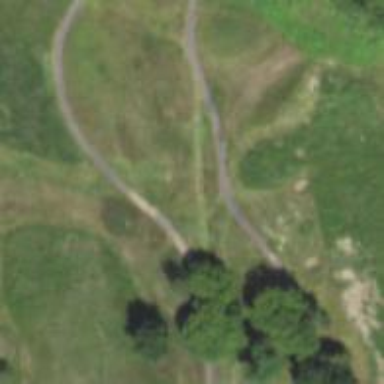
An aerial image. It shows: Path used for both walking and golf.